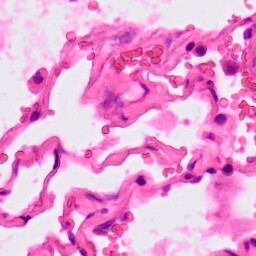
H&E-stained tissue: Lung